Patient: sex M, age 47
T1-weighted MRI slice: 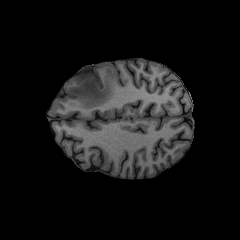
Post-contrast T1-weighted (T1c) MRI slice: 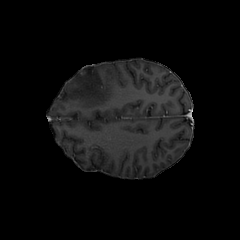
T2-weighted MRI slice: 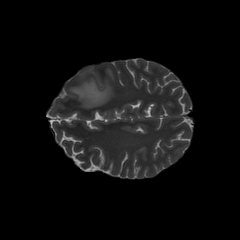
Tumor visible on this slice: yes
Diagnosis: Glioblastoma, IDH-wildtype
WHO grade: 4